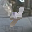
Label: 4